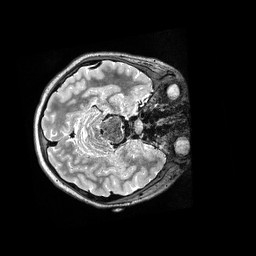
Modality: T2w
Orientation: axial
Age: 13
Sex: female
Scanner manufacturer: siemens
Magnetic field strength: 3 T
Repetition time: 3.2 s
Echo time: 0.564 s